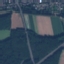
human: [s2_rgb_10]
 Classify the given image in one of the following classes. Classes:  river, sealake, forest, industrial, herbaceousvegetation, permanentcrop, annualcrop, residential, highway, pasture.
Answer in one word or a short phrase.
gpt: Highway